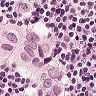
Metastatic tissue present: yes